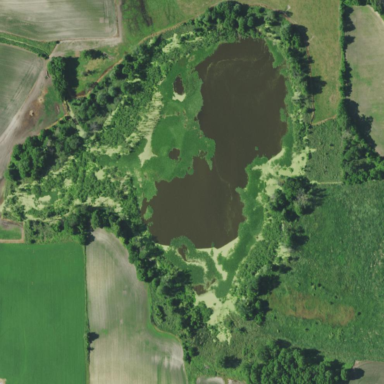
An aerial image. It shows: Wetland area.